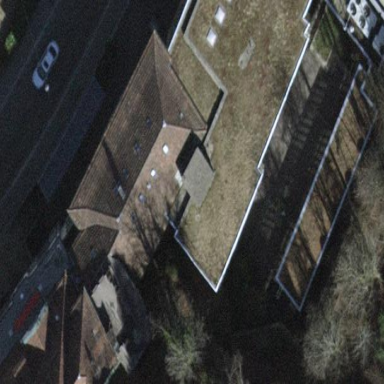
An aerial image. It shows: School building.